Field crop: tomato
Growth stage: 2
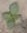
Species: solanum